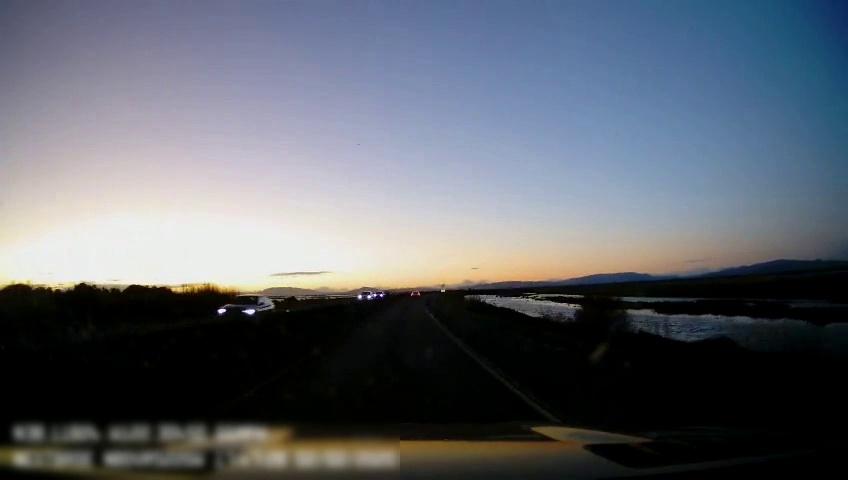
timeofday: Dusk/Dawn/Twilight
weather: Sunny
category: Drivable Space
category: Vehicles | Car
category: Vehicles | SUV
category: Vehicles | SUV
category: Vehicles | Car
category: Lanes | Current Lane
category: Lanes | Current Lane